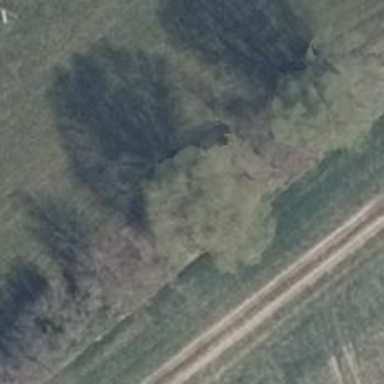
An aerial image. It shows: Row of trees in natural setting.